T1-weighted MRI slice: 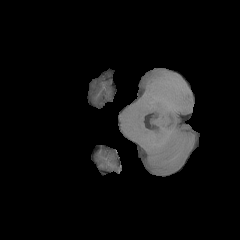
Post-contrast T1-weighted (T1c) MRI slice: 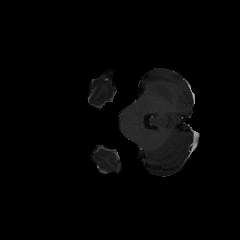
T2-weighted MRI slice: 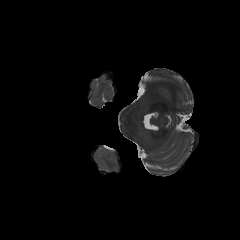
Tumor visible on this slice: no